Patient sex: M
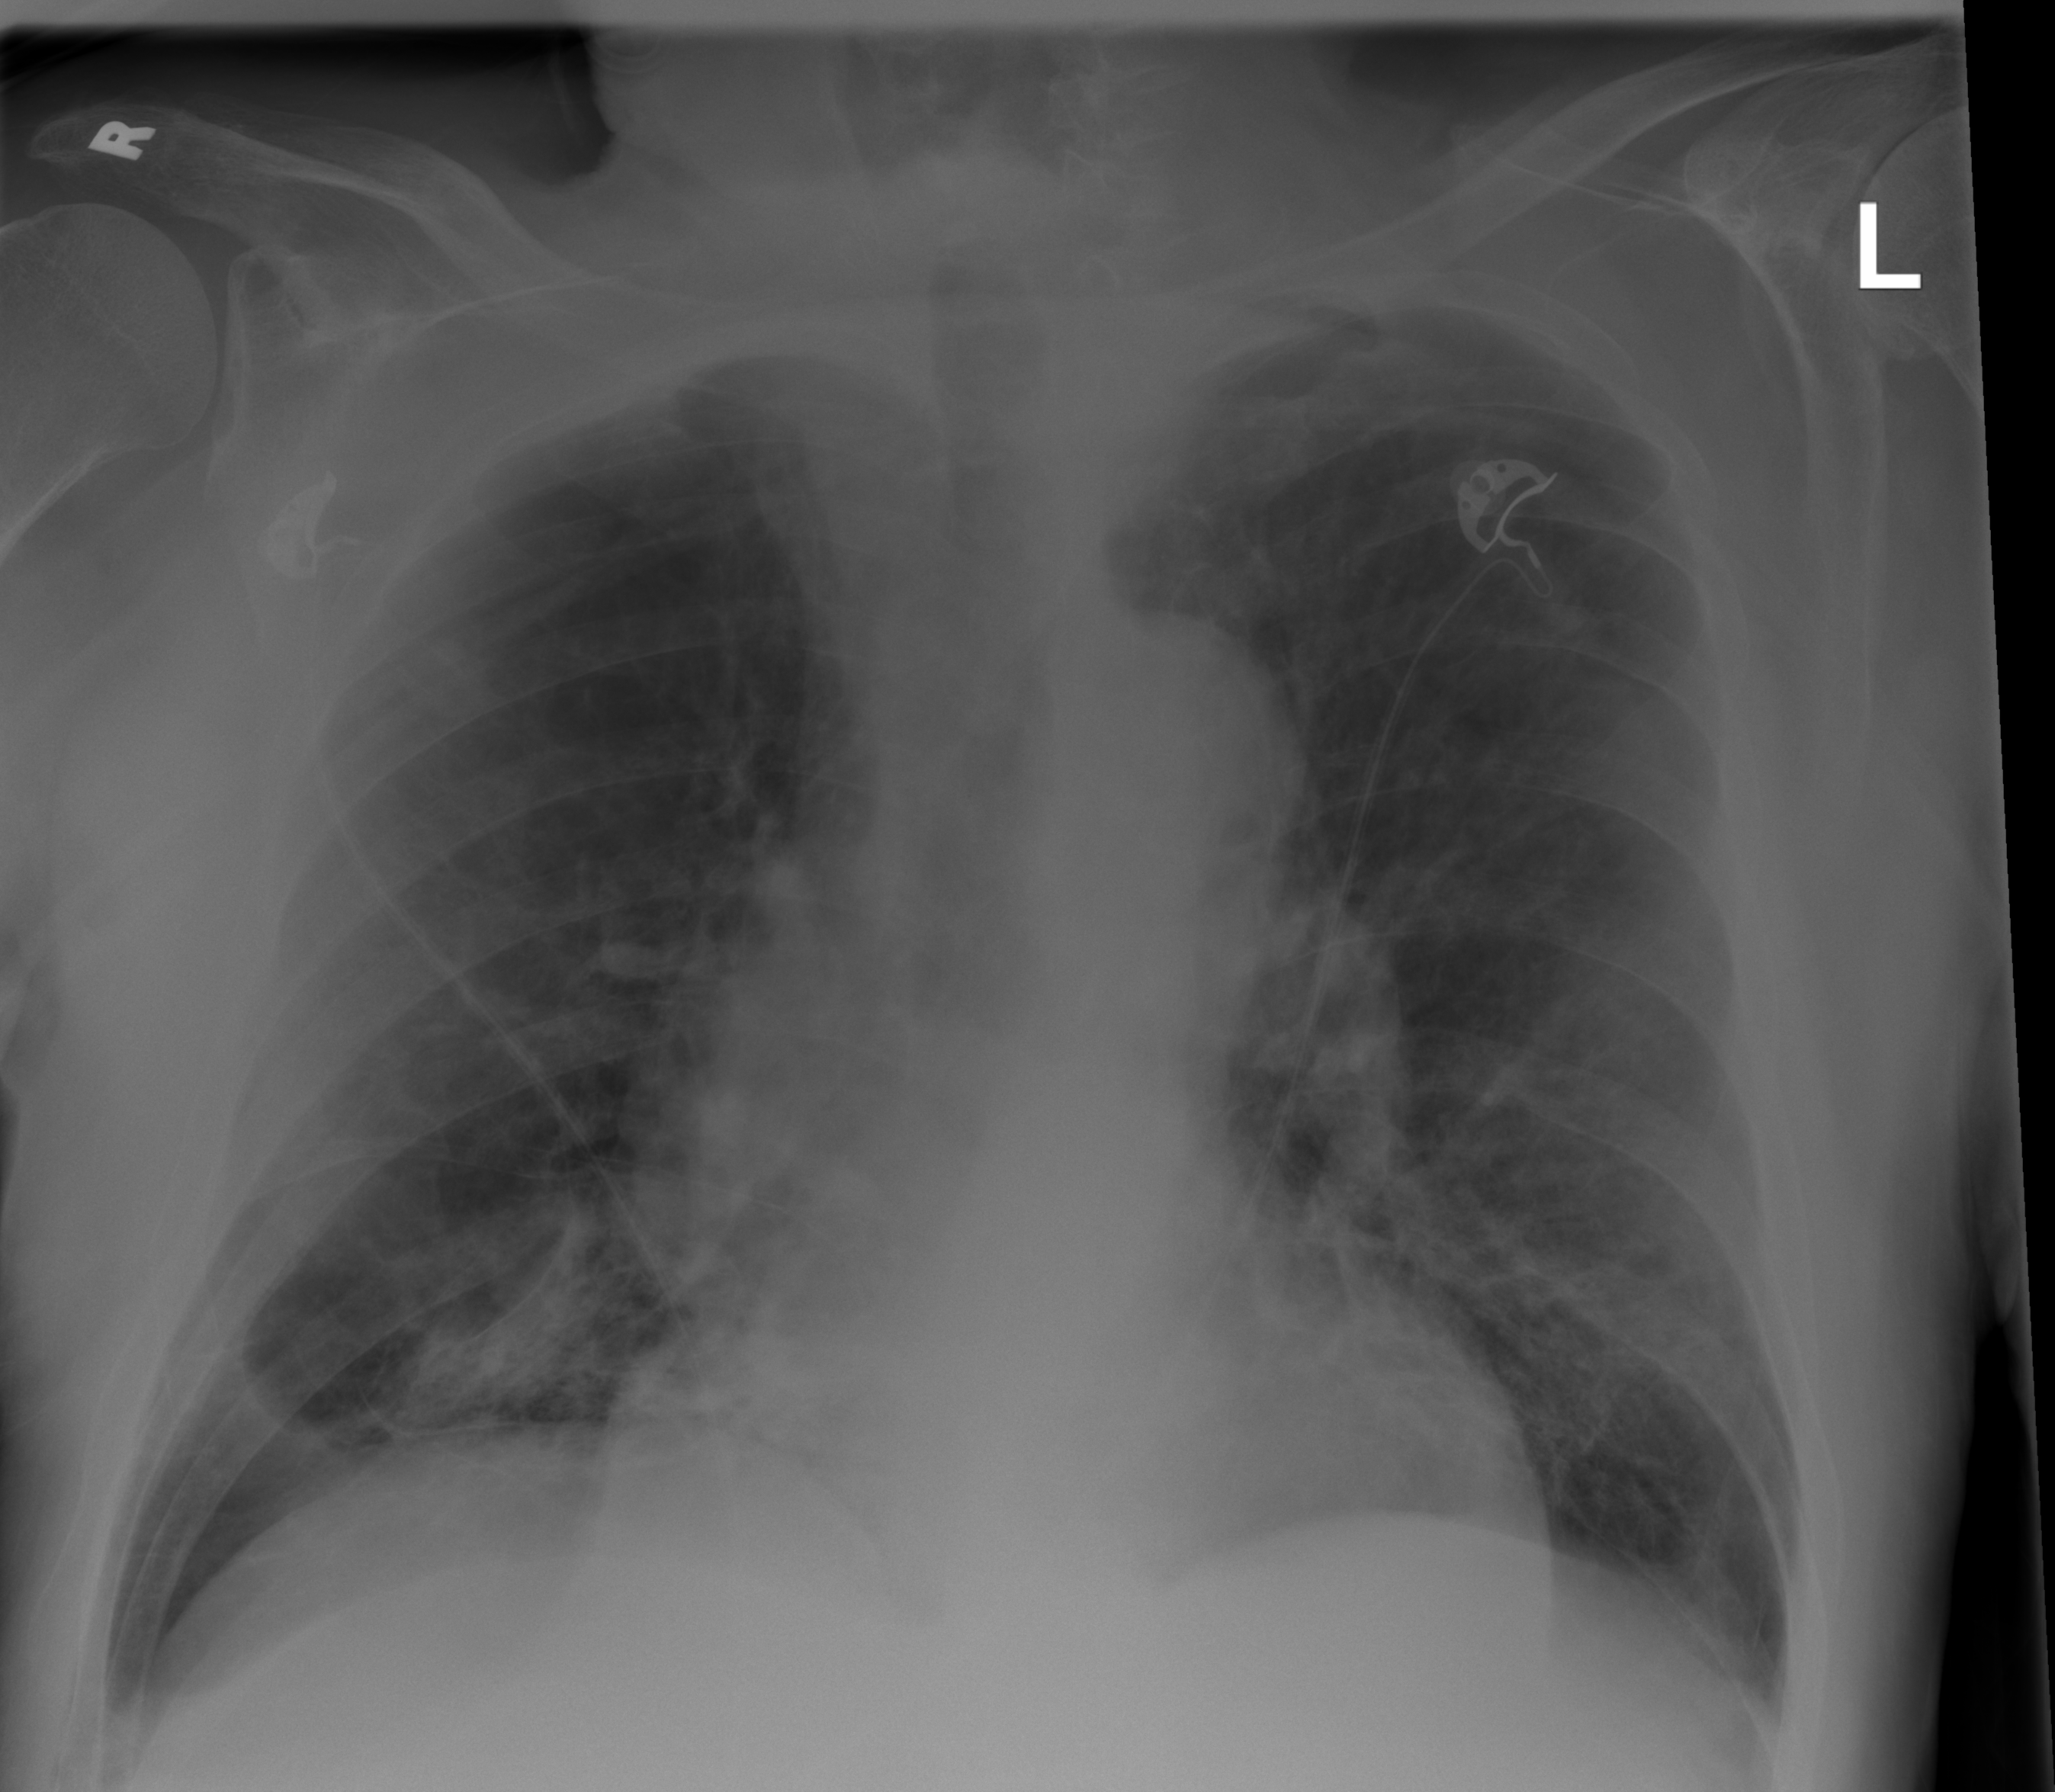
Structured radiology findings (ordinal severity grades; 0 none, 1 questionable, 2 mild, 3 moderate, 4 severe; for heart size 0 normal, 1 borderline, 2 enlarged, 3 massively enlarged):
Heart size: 0
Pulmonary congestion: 0
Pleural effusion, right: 0
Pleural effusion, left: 0
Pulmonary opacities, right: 3
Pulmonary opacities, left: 2
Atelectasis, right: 2
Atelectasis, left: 2